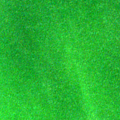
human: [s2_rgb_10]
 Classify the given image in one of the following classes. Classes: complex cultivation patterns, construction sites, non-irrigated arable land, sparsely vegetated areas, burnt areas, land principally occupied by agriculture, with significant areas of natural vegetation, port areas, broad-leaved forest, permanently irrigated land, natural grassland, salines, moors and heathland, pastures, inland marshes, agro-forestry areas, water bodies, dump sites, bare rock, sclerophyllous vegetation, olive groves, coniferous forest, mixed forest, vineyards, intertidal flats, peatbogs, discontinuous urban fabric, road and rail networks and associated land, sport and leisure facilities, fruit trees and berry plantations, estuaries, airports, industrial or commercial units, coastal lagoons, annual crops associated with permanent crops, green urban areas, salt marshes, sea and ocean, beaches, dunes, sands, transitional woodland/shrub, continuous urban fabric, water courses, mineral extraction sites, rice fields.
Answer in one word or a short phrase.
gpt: coastal lagoons